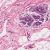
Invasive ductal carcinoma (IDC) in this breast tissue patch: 0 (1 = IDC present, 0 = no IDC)